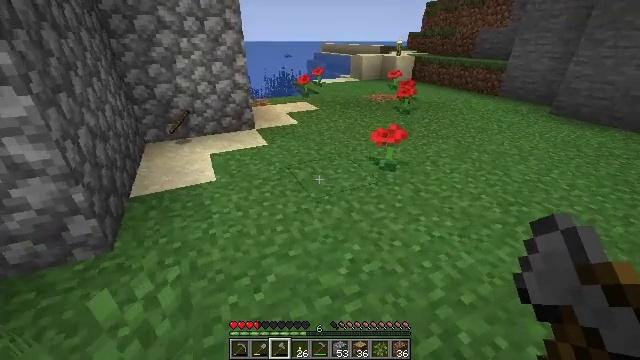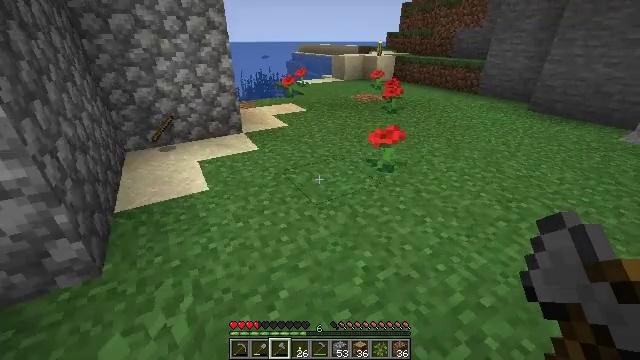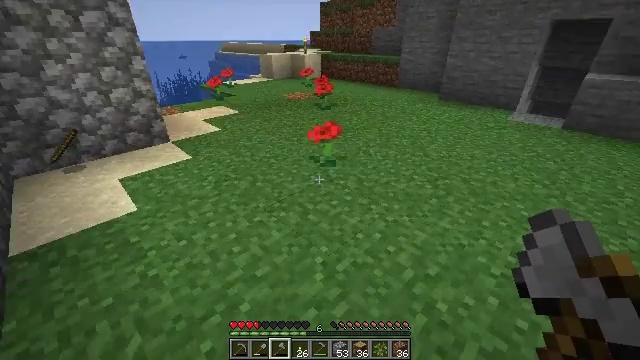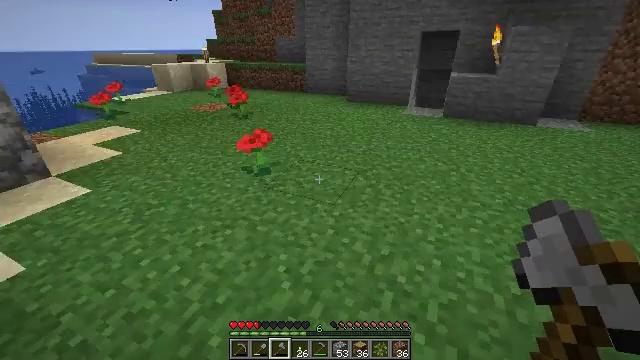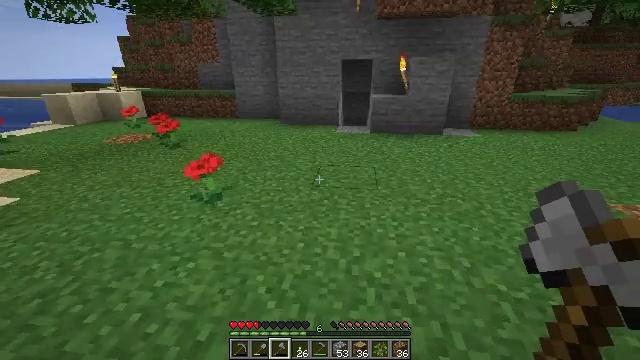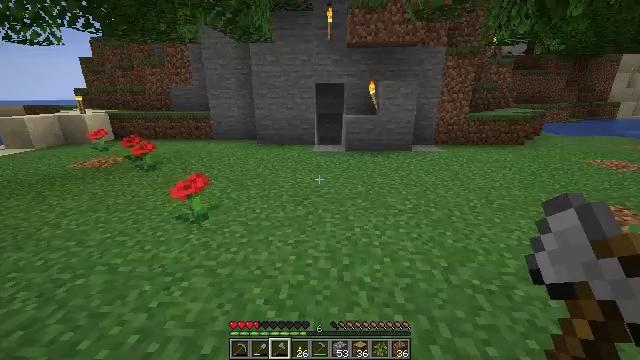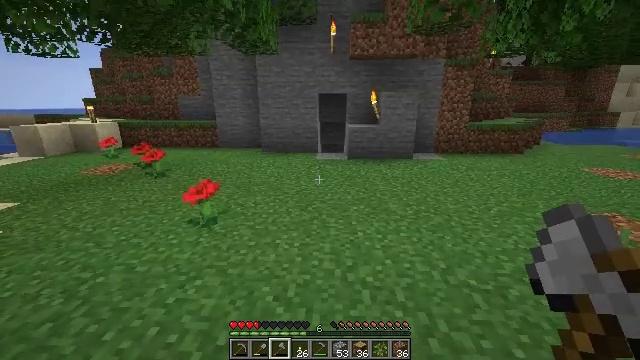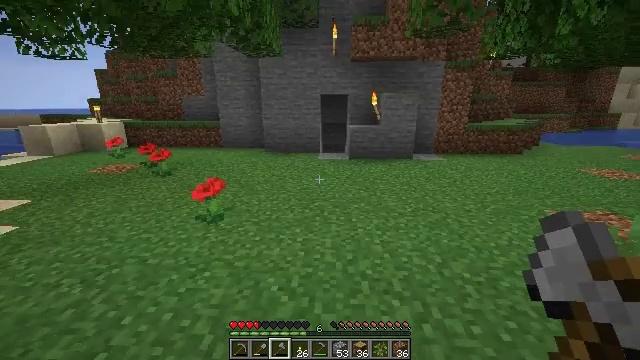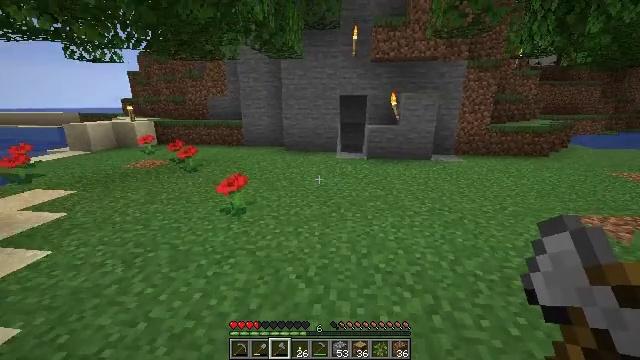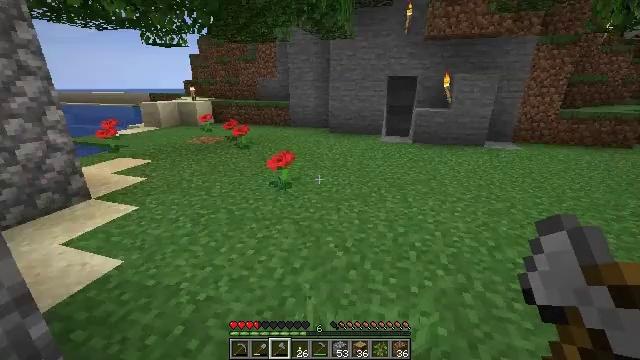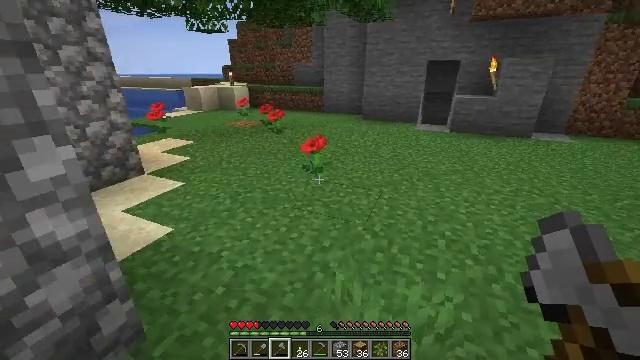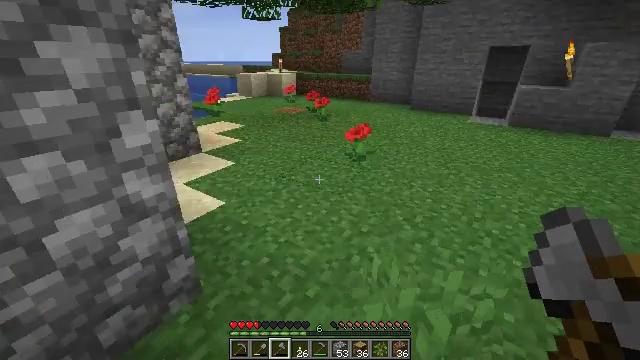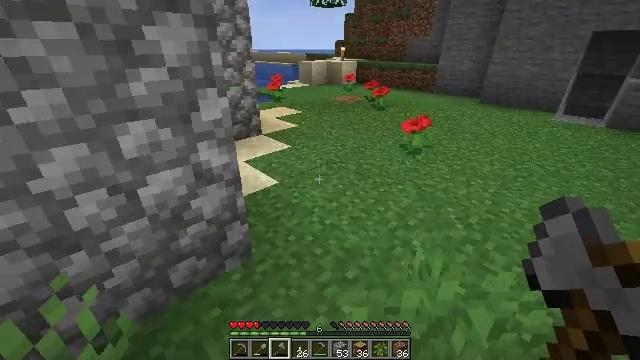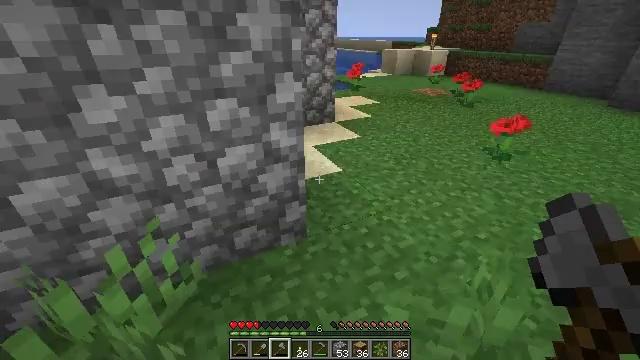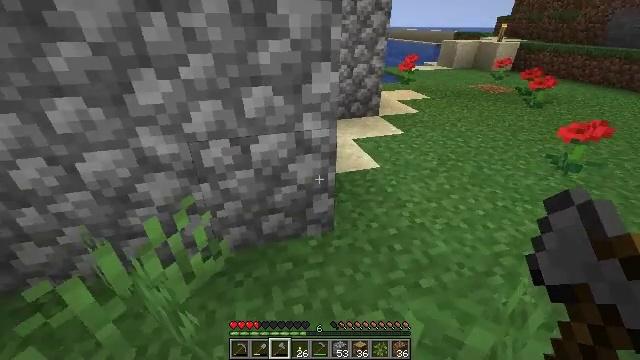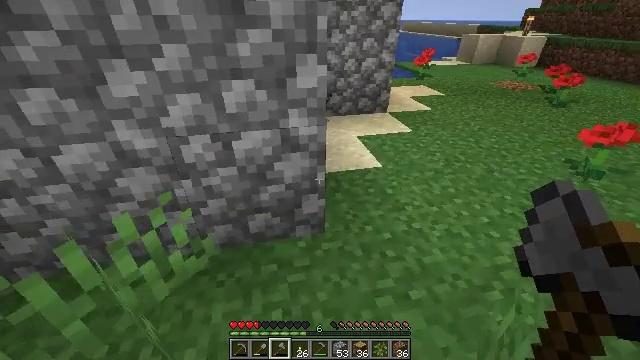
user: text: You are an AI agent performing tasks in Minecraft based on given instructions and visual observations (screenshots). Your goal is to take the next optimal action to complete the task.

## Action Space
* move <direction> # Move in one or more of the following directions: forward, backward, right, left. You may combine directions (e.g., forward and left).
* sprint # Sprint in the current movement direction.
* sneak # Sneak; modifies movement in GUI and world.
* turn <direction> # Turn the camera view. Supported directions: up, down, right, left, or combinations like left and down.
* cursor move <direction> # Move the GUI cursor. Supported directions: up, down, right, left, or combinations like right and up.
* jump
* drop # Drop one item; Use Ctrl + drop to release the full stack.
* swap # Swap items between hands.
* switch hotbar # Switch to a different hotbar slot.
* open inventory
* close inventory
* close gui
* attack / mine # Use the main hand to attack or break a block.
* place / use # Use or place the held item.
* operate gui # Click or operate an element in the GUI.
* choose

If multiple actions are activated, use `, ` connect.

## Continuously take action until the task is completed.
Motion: motion action
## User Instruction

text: Mine the sugar cane near rivers.
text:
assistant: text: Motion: move left, turn right
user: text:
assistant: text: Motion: move left, turn right
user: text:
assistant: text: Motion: move left, turn right and up
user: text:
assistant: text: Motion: move back and move left, turn right and up
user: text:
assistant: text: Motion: move back, turn right and up
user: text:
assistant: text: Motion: move back, turn up
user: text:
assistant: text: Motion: move back
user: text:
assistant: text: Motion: move back, turn left
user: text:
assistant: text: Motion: move back, turn left and down
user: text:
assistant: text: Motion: turn left and down
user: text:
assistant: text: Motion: turn left and down
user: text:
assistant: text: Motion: move right, turn left and down
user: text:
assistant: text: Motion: move forward and move right, turn left and down
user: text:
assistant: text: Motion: move forward and move right, turn left and down
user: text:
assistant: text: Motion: move forward and move right, turn left and down
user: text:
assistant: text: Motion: move forward and move right, turn left
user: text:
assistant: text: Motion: move forward and move right, turn left and down
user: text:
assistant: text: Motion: move forward and move right, turn left and down
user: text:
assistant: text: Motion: move forward and move right, turn left
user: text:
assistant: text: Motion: move forward and move right, turn left
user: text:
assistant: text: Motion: move forward and move right, turn left
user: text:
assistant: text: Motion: move forward
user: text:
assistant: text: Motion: move forward
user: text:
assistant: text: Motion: no_op
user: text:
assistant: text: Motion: no_op
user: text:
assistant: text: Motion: no_op
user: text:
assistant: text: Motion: no_op
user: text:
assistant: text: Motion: move forward
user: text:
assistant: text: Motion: move forward
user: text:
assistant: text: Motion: move forward